Question: I am working on a report that gets, for example purpose, 5 columns from database.
Lets say ProductionCountry, Industry, ProductGroup, ProductId, Price.
I am grouping them on ProductionCountry, Industry and ProductGroup.
Visually its like this.

I have applied this expression to hide repetition of a group's column data
'=Previous(Fields!IndustryName.Value) = Fields!IndustryName.Value'
But the problem with that is, this expression considers previous value from previous group.
If you can see the 2 red boxes in the image for Taiwan, I would like to show Hardware and LCD Panels in Industry and ProductGroup columns respectively. But the expression would hide it.
Any one knows how to fix it?
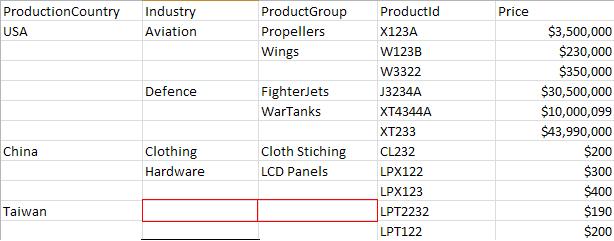
Answer: You need to check more than one criteria as you go down the hierarchy of values so you'll need three Visibility-Hidden expressions:
For ProductionCountry:
'''
=Previous(Fields!ProductionCountry.Value) = Fields!ProductionCountry.Value
'''
For Industry:
'''
=Previous(Fields!ProductionCountry.Value) = Fields!ProductionCountry.Value AND Previous(Fields!IndustryName.Value) = Fields!IndustryName.Value
'''
For ProductGroup:
'''
=Previous(Fields!ProductionCountry.Value) = Fields!ProductionCountry.Value AND Previous(Fields!IndustryName.Value) = Fields!IndustryName.Value AND Previous(Fields!ProductGroup.Value) = Fields!ProductGroup.Value
'''